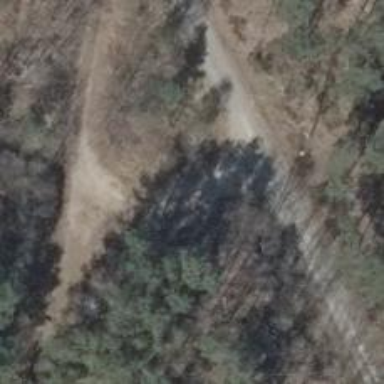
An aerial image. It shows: Track with grade 3 tracktype.